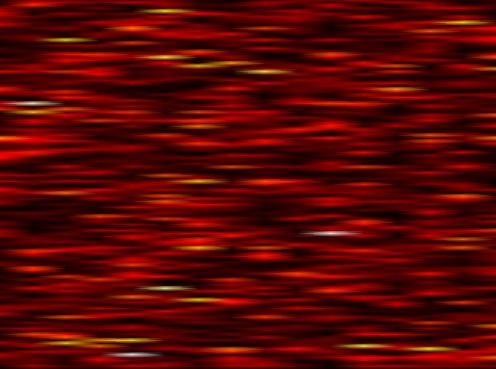
Label: FBMC